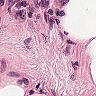
Metastatic tissue present: no